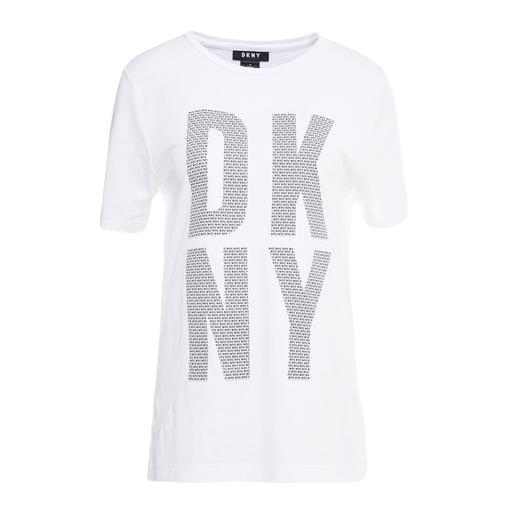
ny t shirt, white logo print t-shirt, white logo-print t-shirt, white background